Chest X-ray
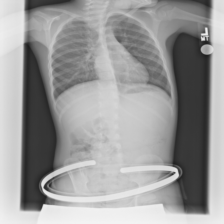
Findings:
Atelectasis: negative
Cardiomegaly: negative
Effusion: negative
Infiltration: negative
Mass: negative
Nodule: negative
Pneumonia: negative
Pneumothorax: negative
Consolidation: negative
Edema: negative
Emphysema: negative
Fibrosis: negative
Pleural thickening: negative
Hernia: negative